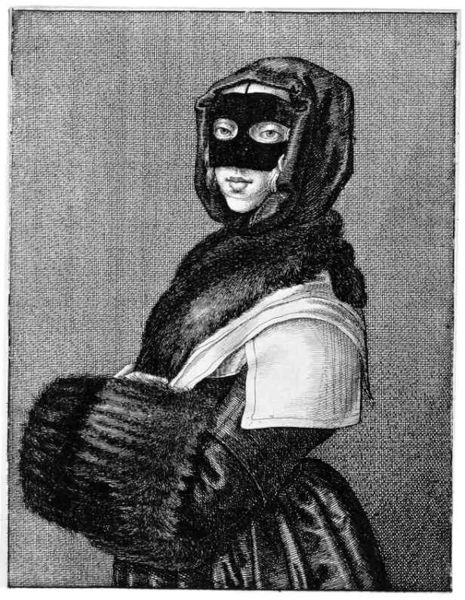
Titel: Winter
Künstler: Wenzel Hollar
Standort: Karlsruhe
Institution: Staatliche Kunsthalle Karlsruhe
Schlagwörter: schatten, umhang, weiß, frau, grau, kleid, mund, profil, schwarz, skizze, zeichnung, blick, dame, schal, schleier, tuch, haube, muster, rock, jung, kappe, mütze, arm, augen, bluse, falten, faru, gesicht, johannes, kragen, pelz, ärmel, bildnis, portrait, porträt, kalt, kostüm, mantel, reich, stoff, adel, lippen, potrait, deutschland, fell, taille, holzschnitt, seitlich, venedig, warm, grafik, graphik, monochrom, linien, maskerade, verkleidung, weiblich, glanz, deutsch, faltenwurf, edel, stola, geheimnisvoll, maske, druck, schwarz-weiß, schraffur, stich, seite, leinwand, muff, portät, schultertuch, pelzstola, kupferstich, larve, kaputze, kapuze, verkleidet, puff, cranach, pelze, kostümiert, schwqarz, muss, fuchsfell, maskiert, handwärmer, pelzmuff, kapuzze, schulertuch, vergangenheiot, buff, pelzmuss, frau mit maske, schwarz-weiß gemälde